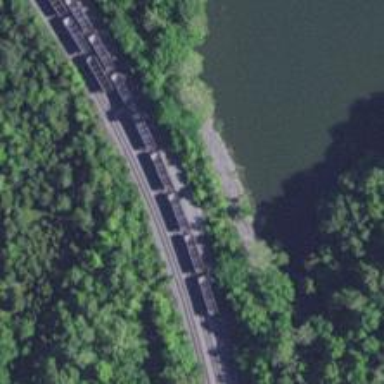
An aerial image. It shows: Rail spur service.